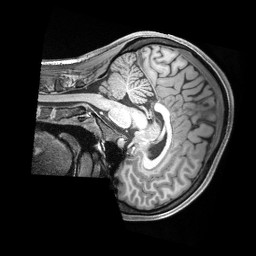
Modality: T1w
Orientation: sagittal
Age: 19
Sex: female
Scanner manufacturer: siemens
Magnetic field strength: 3 T
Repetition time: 2.4 s
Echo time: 0.00226 s